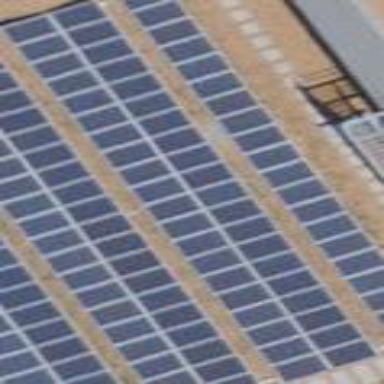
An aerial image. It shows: Solar power generator utilizing photovoltaic technology with solar photovoltaic panels.